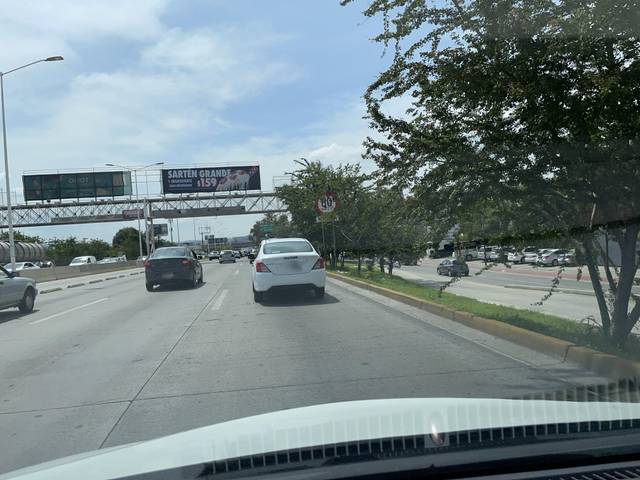
Region: Mexico
Coordinates: 20.733, -103.36